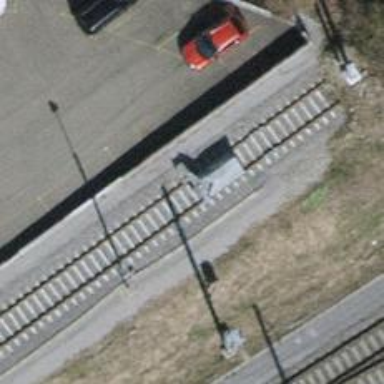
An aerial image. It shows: Railway buffer stop.